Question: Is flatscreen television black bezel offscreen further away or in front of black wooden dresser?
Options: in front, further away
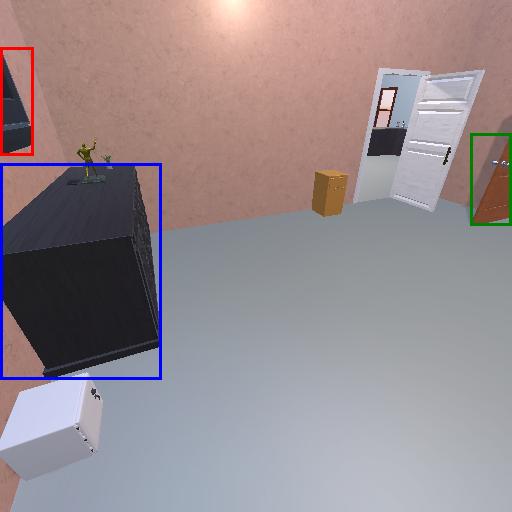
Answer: in front